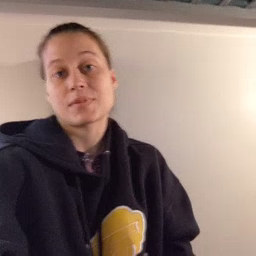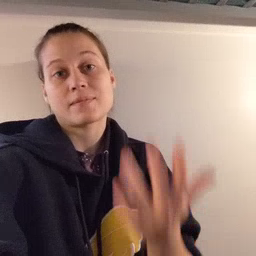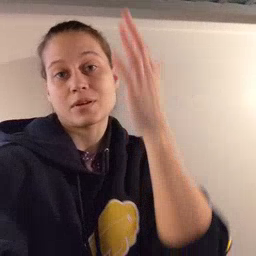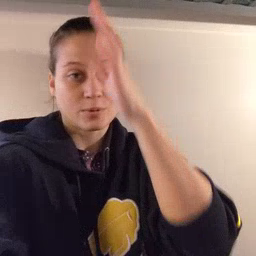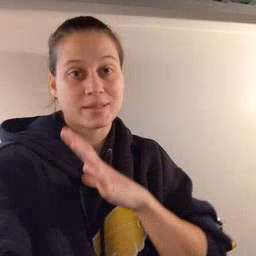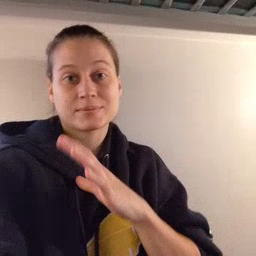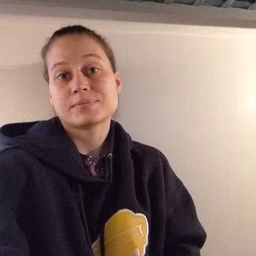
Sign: fireman